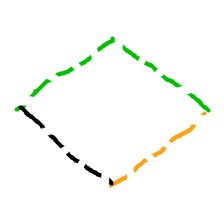
Shape: rhombus